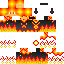
A female human skin with medium skin, wearing brown long hair dressed in a red hoodie and red pants, featuring a closed mouth.